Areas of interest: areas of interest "Park Square"
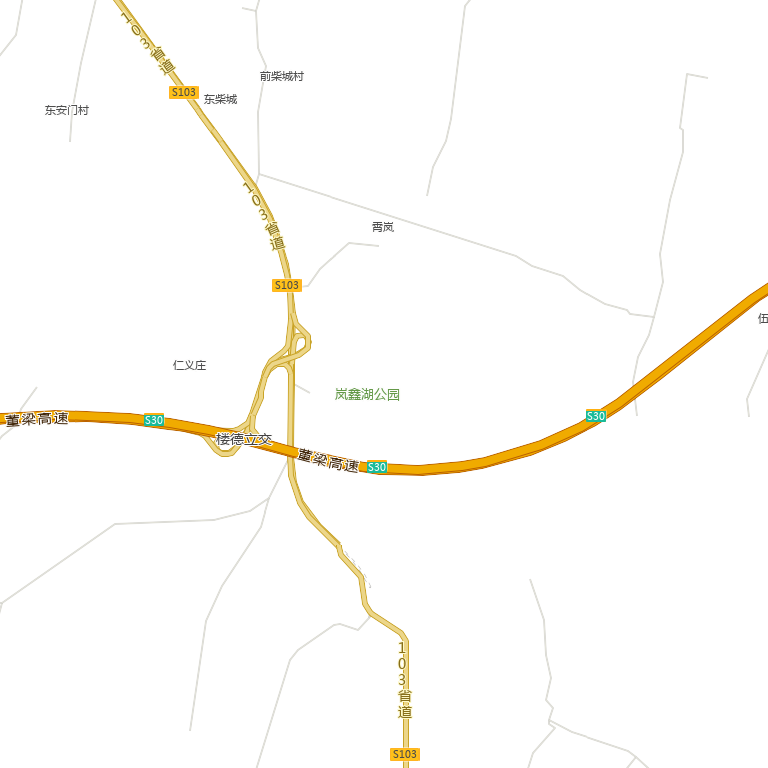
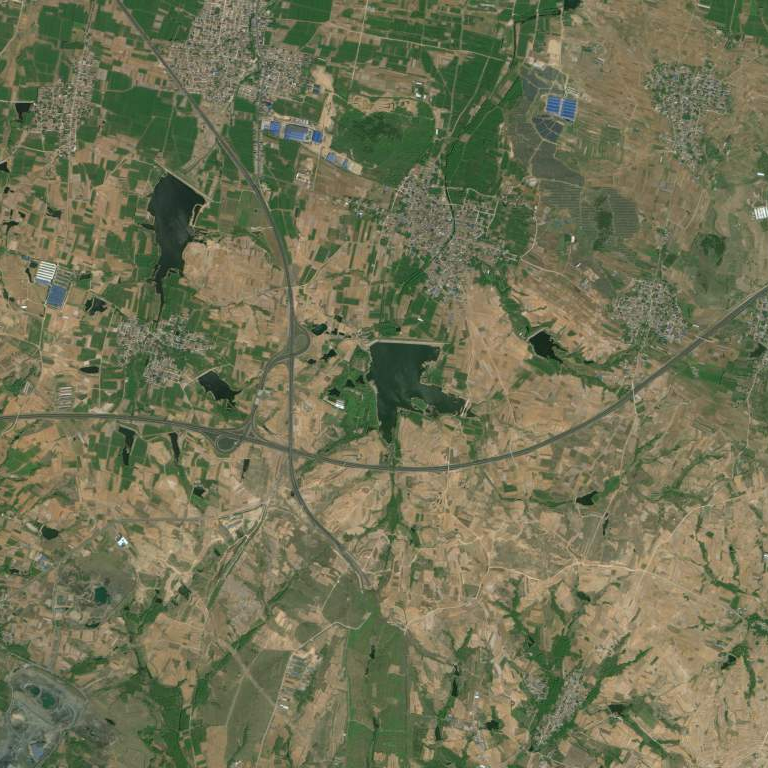